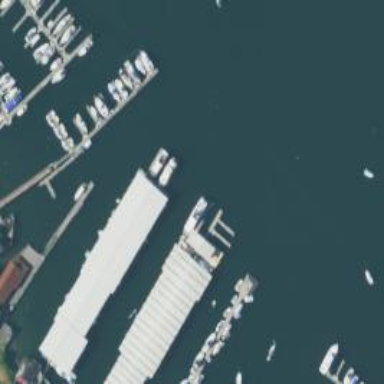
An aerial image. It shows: Man-made pier.